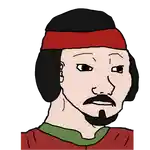
Label: 5_Crying_Wojak